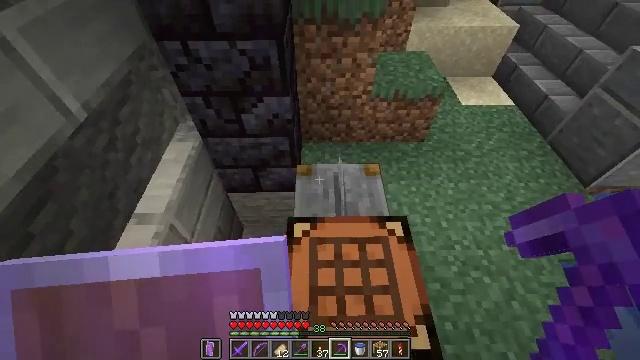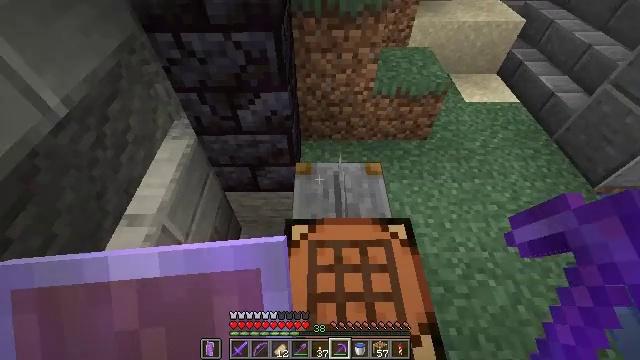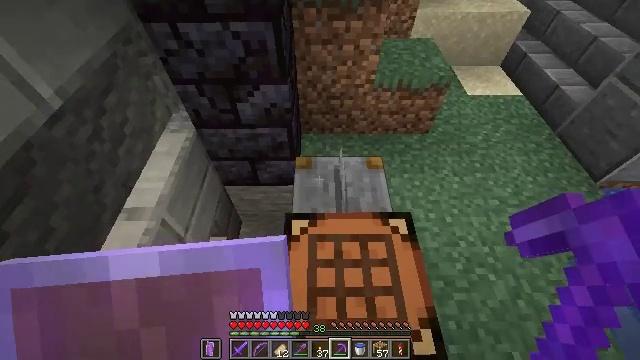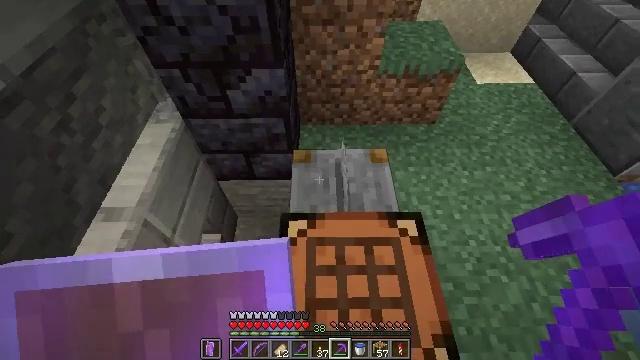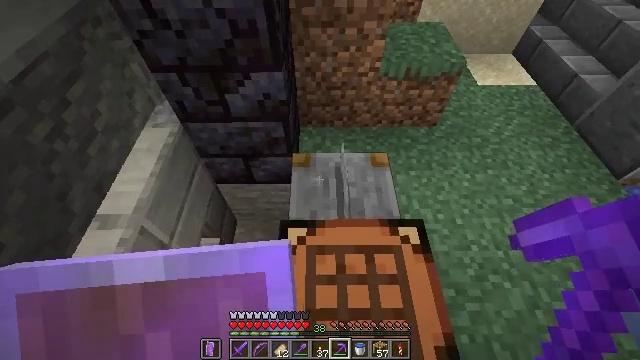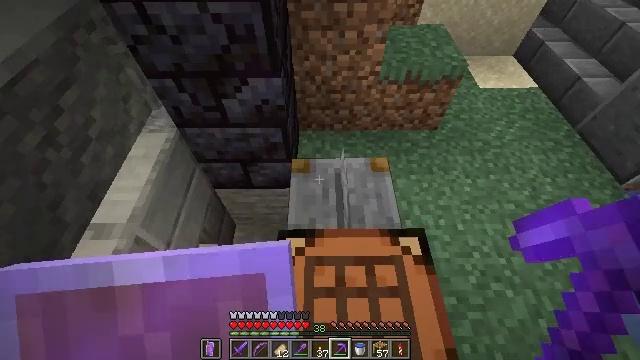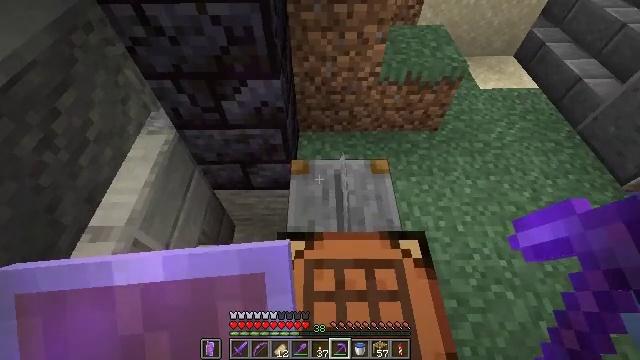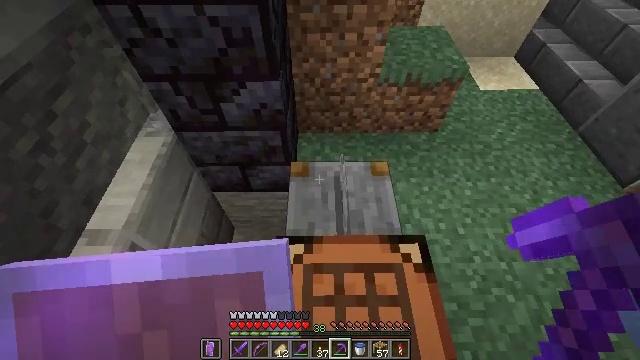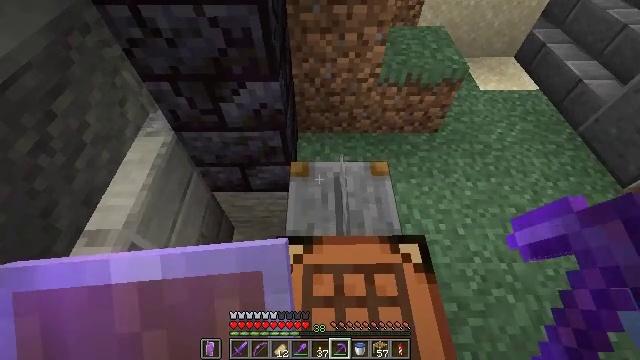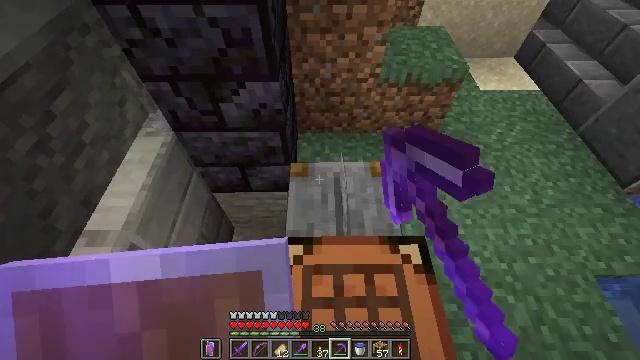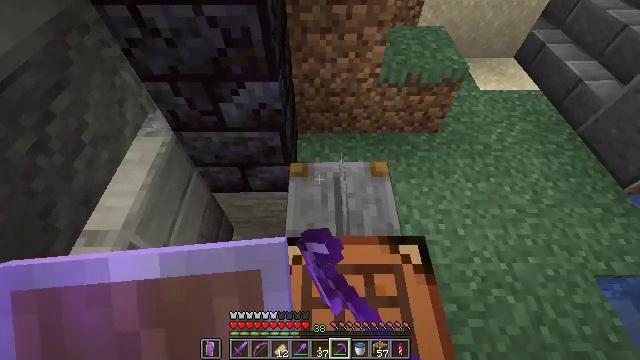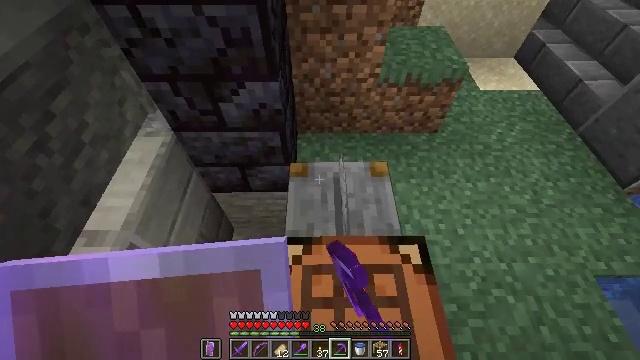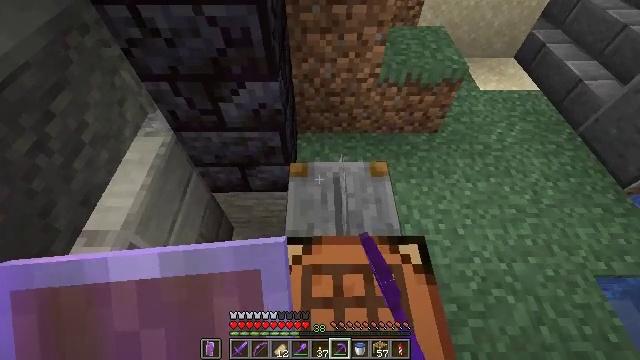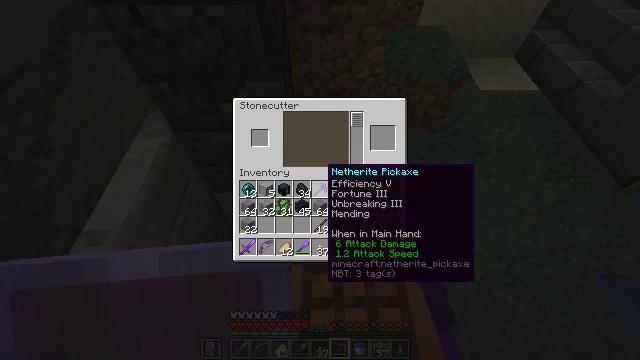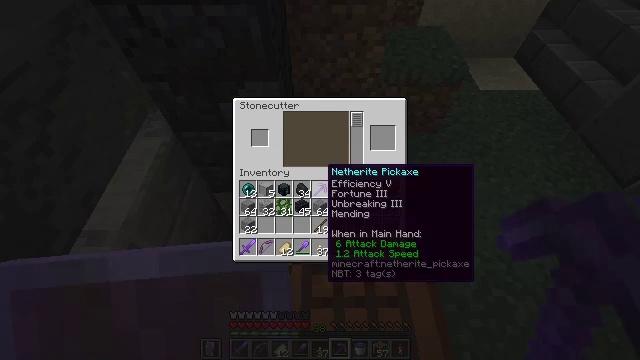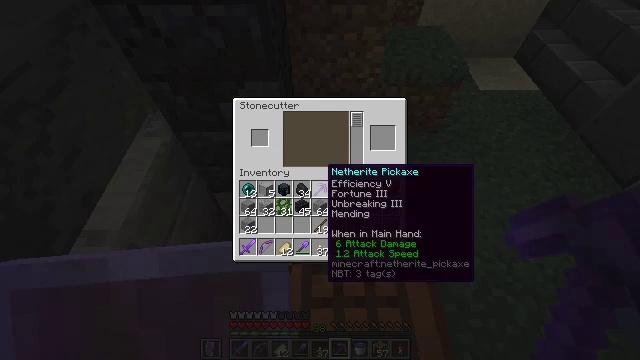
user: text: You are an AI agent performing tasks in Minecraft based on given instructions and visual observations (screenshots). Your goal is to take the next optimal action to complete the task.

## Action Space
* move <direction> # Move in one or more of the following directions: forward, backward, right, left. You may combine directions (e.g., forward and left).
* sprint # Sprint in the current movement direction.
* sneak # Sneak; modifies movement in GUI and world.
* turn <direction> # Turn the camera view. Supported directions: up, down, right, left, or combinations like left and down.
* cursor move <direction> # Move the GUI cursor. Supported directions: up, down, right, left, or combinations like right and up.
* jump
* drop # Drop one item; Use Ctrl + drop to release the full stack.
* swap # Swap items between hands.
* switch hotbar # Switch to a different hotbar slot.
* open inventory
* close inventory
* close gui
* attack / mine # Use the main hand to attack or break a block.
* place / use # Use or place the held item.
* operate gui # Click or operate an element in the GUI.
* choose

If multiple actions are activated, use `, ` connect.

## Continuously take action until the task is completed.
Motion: motion action
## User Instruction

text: Transform stone bricks into chiseled stone bricks using the crafting table.
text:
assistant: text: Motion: move forward
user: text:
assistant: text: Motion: move forward, turn down
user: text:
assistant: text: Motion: turn down
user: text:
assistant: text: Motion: no_op
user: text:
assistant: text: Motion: no_op
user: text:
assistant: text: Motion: no_op
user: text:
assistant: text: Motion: no_op
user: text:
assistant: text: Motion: use / place
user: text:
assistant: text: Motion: use / place
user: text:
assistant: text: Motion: use / place
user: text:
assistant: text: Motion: no_op
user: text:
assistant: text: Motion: no_op
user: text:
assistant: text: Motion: no_op
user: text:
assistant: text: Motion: no_op
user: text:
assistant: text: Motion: no_op
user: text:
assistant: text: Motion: no_op
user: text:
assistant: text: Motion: no_op
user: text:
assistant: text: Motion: no_op
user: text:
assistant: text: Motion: no_op
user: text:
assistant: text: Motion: turn right and down
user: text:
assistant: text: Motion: no_op
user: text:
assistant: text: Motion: no_op
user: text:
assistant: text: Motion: turn down
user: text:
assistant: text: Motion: no_op
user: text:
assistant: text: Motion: turn left
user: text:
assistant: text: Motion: turn left
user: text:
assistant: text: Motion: no_op
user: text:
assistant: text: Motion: no_op
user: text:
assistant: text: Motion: no_op
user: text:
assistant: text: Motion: no_op